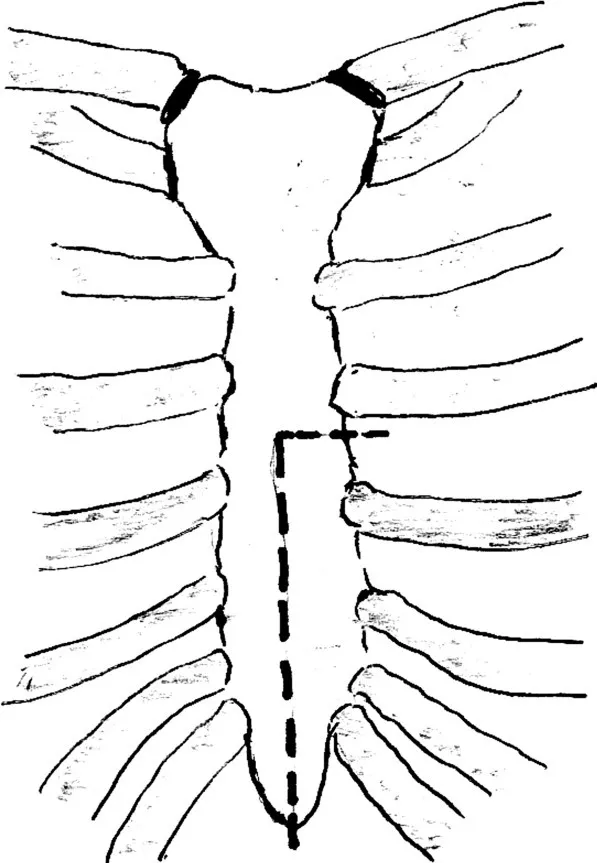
Lower half mini sternotomy.
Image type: radiology (x_ray)